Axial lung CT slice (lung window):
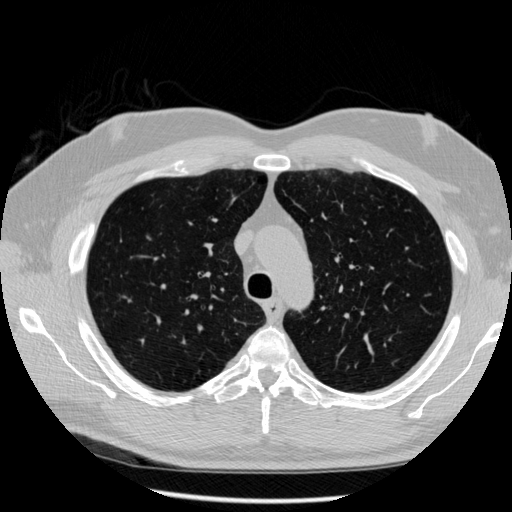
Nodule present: no